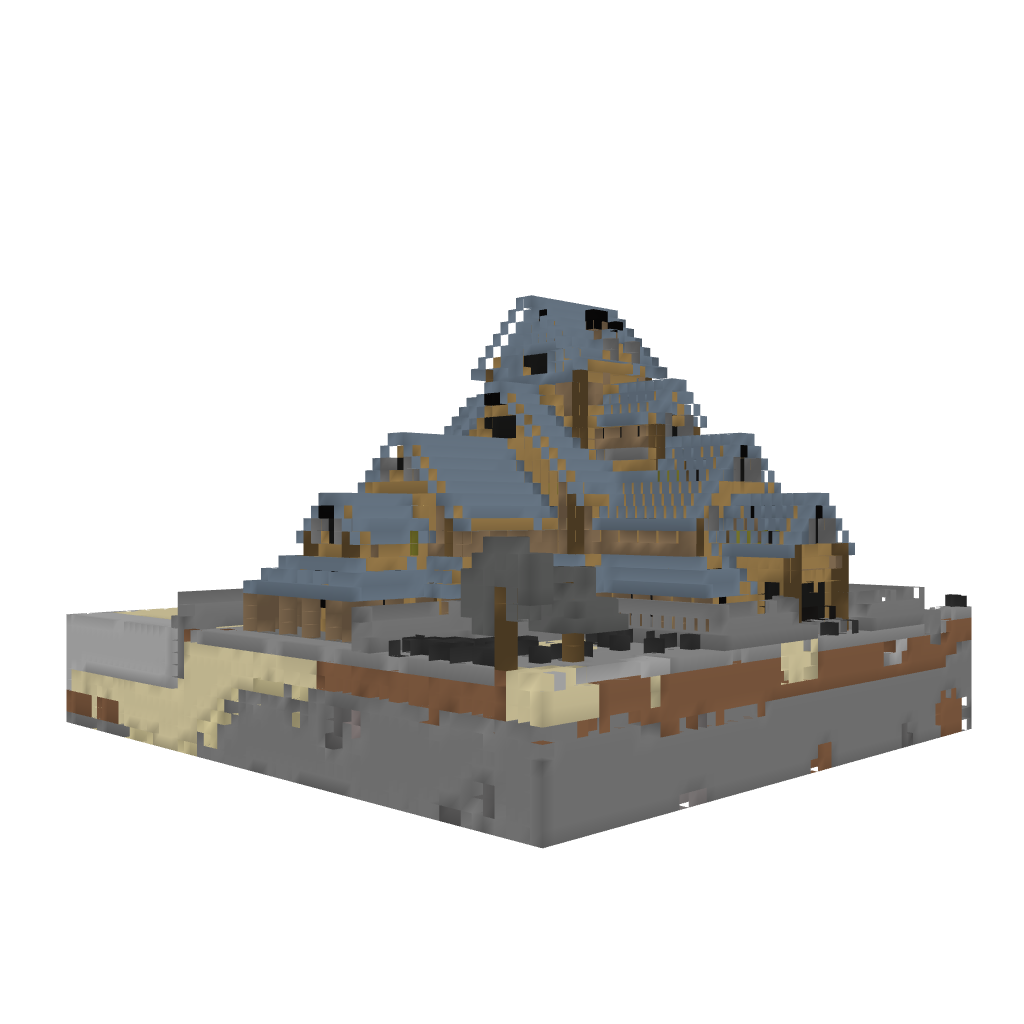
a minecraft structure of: Bighouse [Medieval]